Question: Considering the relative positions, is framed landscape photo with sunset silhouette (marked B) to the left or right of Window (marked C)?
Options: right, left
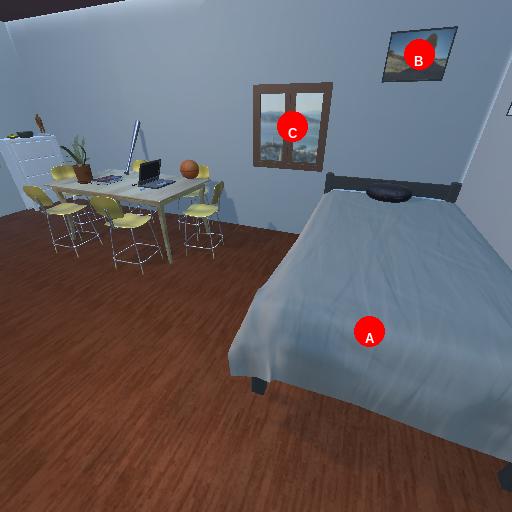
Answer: right